Question: What is the value of the measurement in the image?
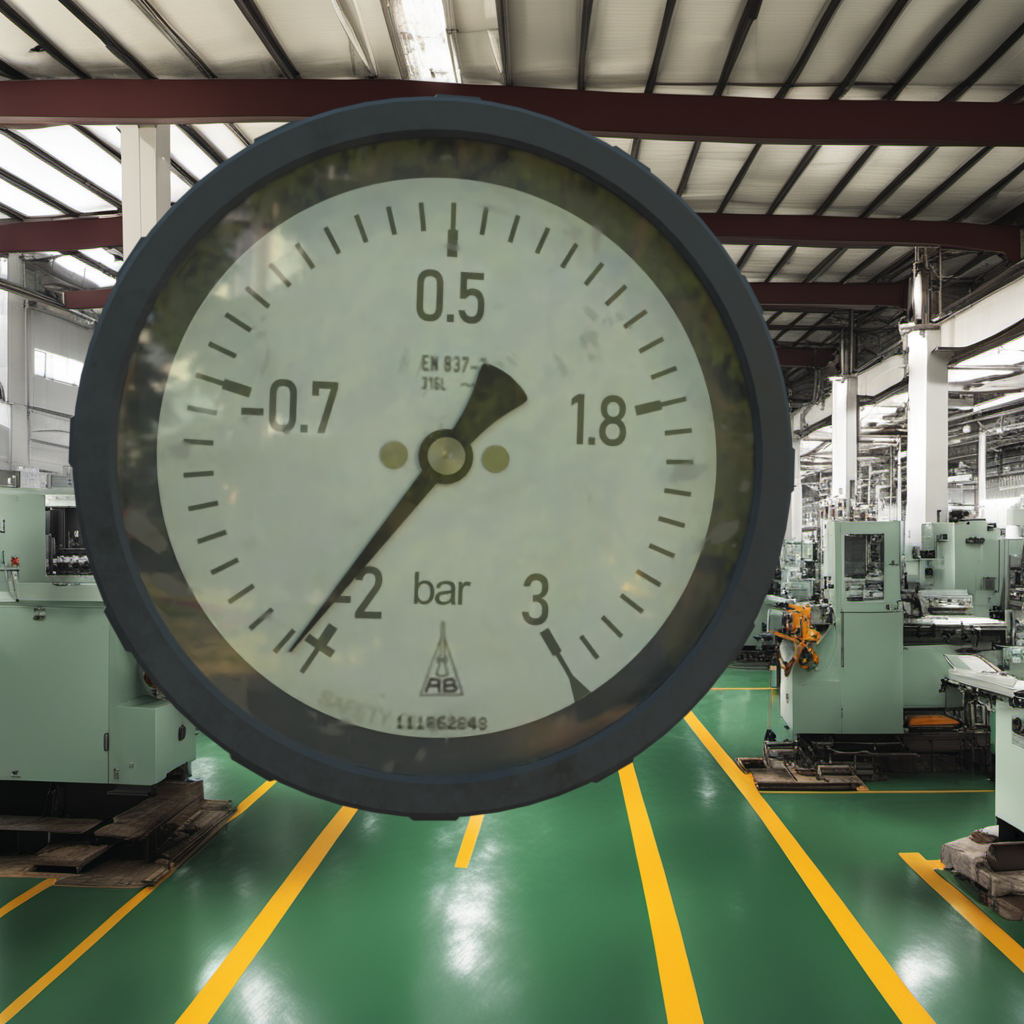
Answer: The result is -1.99
Question: What is the value range of the measurement in the image?
Answer: The range is from -2 to 3
Question: What is the minimum and maximum value of this measurement?
Answer: The minimum value is -2 and the maximum value is 3